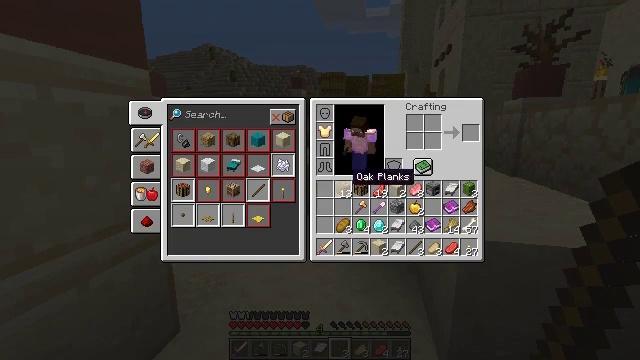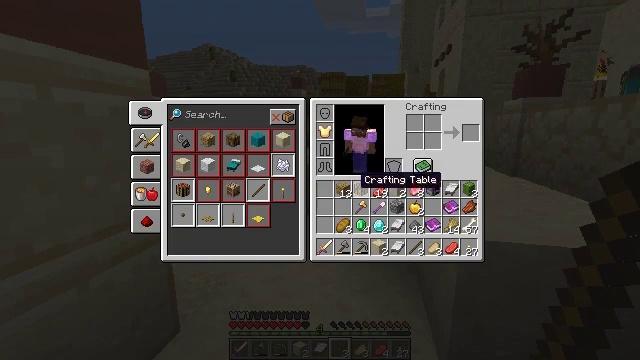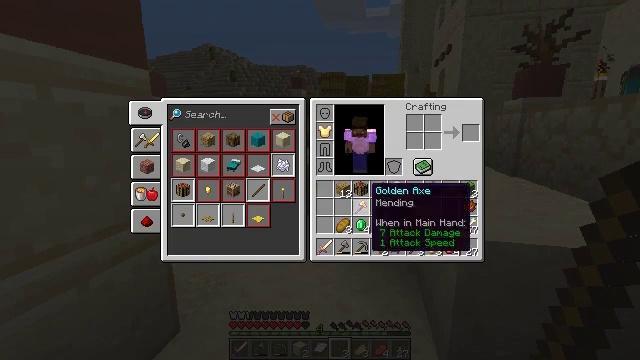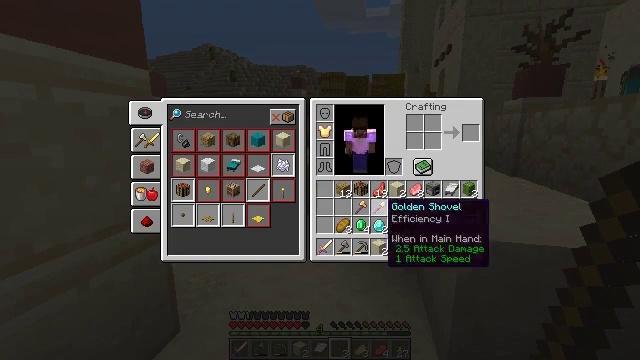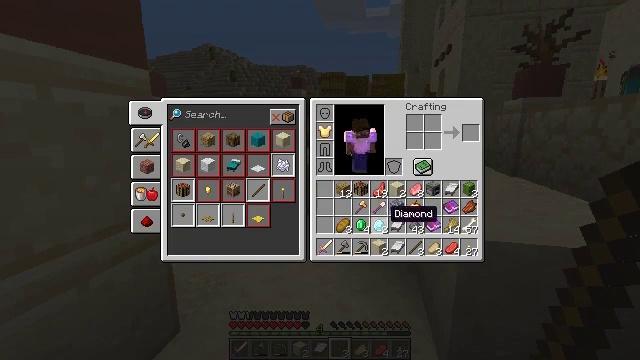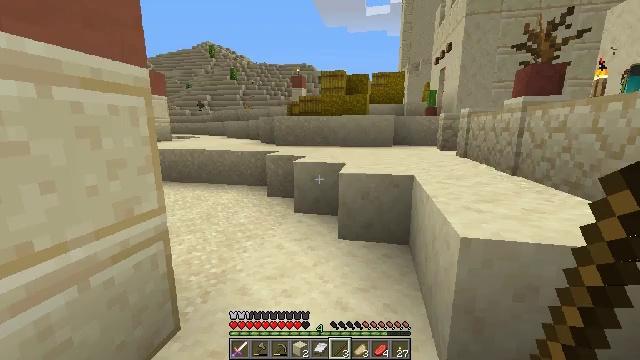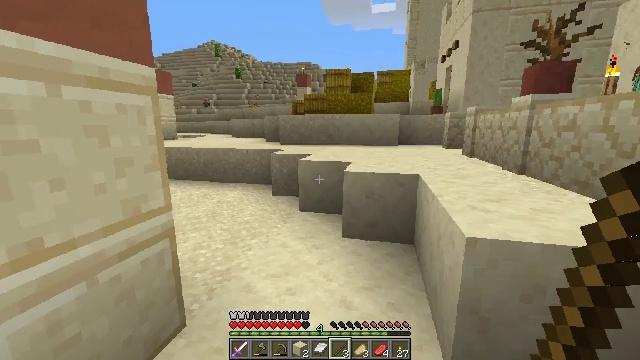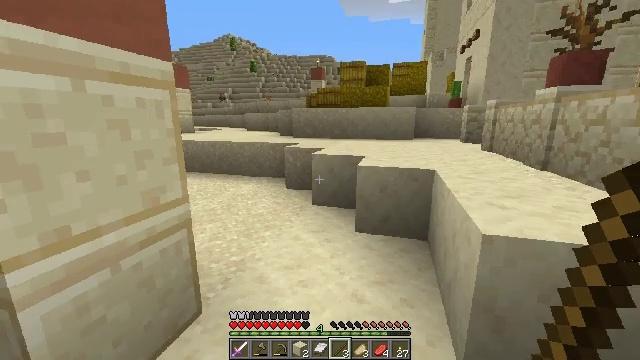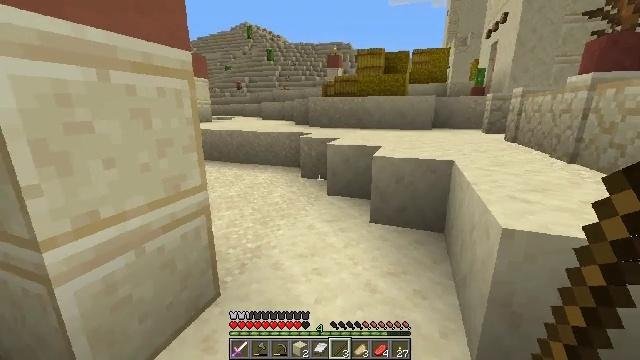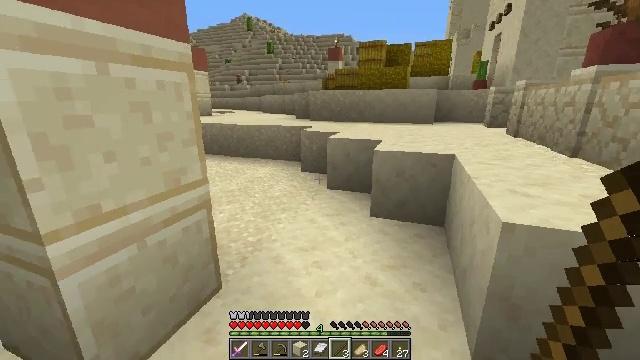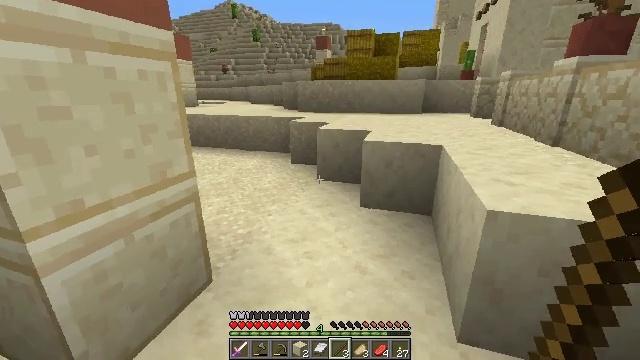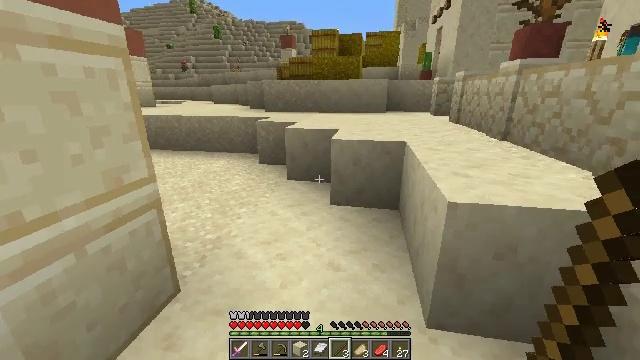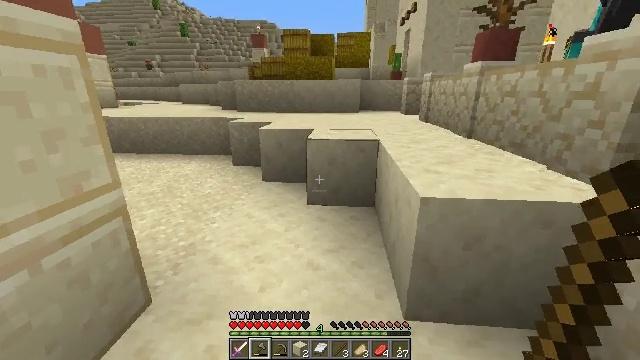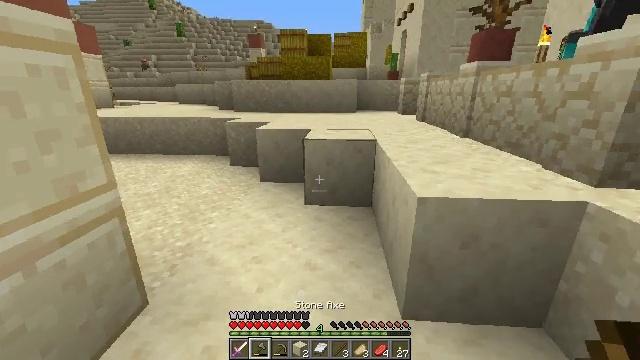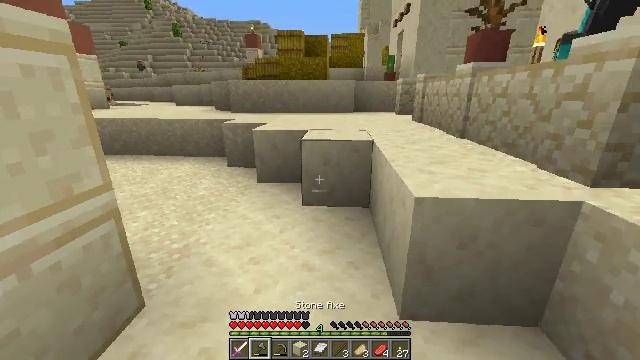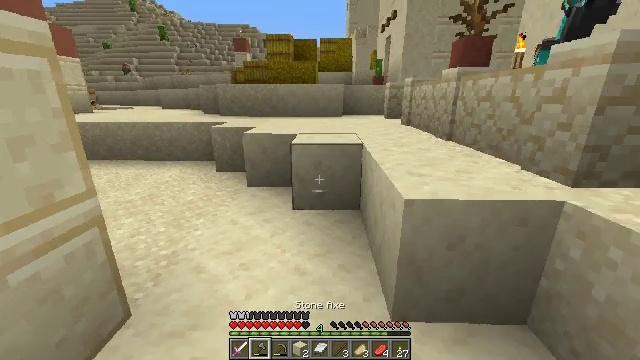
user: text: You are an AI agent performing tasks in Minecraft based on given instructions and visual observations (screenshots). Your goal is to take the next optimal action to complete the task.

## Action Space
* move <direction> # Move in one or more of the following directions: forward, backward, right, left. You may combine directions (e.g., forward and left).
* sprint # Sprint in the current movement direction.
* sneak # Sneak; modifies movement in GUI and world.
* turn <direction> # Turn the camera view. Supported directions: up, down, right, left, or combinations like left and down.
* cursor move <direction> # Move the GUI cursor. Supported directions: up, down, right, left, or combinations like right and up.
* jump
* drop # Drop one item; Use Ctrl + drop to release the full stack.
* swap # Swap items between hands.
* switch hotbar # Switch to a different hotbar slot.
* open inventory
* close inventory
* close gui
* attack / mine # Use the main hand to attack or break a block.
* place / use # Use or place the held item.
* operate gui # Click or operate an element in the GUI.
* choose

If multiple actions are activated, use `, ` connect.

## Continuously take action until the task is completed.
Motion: motion action
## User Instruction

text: Break the cut sandstone block.
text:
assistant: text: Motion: sneak, cursor move right
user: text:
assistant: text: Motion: sneak, cursor move right and down
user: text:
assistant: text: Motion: sneak, cursor move right and down
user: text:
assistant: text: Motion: sneak, cursor move down
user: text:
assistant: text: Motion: sneak, close inventory
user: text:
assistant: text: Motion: turn left, close inventory
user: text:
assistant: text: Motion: turn left and down, close inventory
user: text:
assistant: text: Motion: turn left and down
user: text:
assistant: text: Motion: turn down
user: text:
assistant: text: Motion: turn right and down
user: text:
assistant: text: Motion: turn right
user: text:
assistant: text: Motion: turn right, switch to hotbar 2
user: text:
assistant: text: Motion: switch to hotbar 2
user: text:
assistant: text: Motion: switch to hotbar 2
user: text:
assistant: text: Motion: turn right
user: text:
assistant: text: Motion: turn right and up
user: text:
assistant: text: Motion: turn right
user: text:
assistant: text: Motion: no_op
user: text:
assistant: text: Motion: move forward
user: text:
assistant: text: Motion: move forward, turn right
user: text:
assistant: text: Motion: move forward, turn right and up
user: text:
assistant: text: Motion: move forward, turn right and up
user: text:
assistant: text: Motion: move forward, attack / mine
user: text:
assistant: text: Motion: attack / mine
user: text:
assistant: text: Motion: attack / mine
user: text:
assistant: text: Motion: turn right and up, attack / mine
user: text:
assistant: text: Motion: turn right, attack / mine
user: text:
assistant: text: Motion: attack / mine
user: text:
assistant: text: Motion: attack / mine
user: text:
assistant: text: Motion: attack / mine